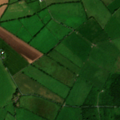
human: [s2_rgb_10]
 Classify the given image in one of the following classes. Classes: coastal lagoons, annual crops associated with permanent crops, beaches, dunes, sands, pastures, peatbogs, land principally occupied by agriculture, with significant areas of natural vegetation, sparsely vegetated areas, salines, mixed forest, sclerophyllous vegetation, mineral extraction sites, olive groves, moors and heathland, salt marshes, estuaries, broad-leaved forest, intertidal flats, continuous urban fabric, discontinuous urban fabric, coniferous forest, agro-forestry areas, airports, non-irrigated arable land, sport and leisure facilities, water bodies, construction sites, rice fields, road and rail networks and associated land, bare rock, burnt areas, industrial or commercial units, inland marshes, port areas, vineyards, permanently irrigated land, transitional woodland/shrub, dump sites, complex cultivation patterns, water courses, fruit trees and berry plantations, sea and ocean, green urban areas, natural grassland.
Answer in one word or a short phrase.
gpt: non-irrigated arable land, pastures, transitional woodland/shrub